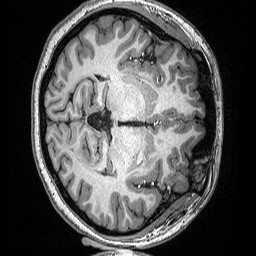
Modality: T1w
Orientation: axial